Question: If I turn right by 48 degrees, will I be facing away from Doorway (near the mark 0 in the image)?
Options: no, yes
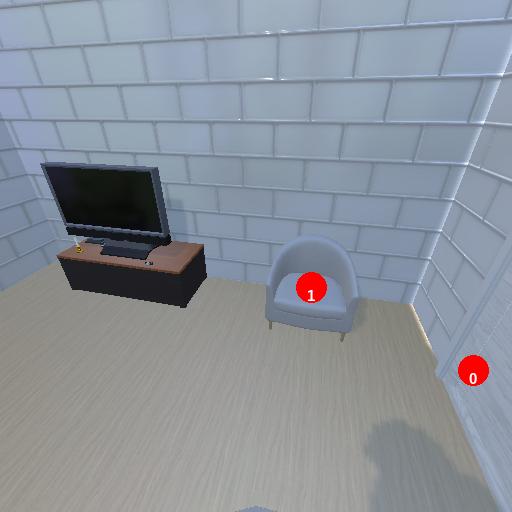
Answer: no